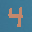
Label: 4